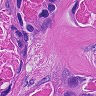
Metastatic tissue present: yes